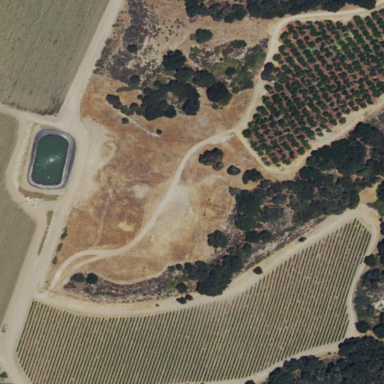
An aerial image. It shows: Vineyard growing grapes.